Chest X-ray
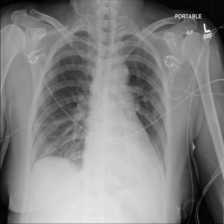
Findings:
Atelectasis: negative
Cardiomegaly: positive
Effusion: positive
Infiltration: negative
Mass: negative
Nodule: negative
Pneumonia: negative
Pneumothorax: negative
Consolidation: negative
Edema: negative
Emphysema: negative
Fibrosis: negative
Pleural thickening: negative
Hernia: negative